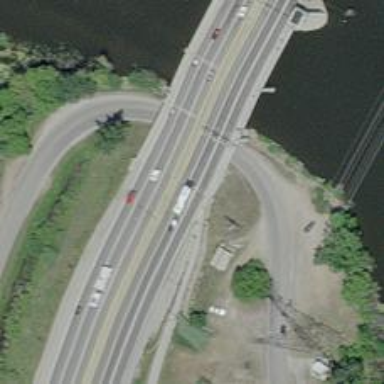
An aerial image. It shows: Bascule movable bridge on motorway.